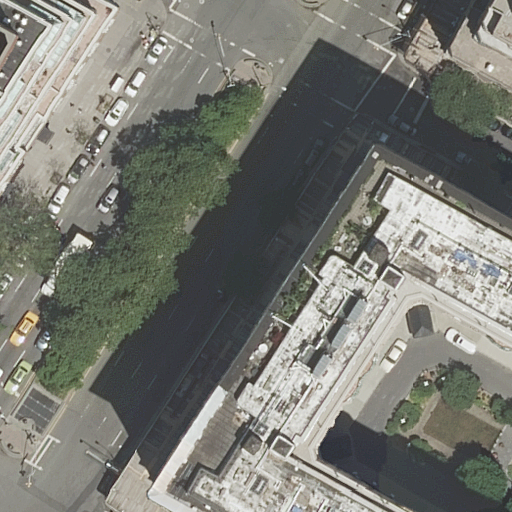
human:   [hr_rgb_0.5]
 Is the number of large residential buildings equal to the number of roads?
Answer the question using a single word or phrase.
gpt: no

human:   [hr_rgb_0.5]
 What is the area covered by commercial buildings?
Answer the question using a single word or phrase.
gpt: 0m2

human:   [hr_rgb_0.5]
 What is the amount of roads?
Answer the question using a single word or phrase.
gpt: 5

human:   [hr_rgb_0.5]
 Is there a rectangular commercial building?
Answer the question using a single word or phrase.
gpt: no

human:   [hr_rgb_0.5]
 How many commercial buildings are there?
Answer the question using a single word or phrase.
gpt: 0

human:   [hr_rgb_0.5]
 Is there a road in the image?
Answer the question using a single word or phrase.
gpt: yes

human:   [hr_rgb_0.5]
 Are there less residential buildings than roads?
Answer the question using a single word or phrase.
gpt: yes

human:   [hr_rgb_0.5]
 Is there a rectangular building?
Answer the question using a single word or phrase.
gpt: yes

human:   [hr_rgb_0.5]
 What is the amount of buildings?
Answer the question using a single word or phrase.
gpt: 3

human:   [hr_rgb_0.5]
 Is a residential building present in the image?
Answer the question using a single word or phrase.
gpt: yes

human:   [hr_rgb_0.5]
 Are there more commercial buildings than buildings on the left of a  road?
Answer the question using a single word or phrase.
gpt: no

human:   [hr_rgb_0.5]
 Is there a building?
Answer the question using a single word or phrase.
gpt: yes

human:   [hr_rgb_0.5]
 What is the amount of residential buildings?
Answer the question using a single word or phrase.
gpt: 3

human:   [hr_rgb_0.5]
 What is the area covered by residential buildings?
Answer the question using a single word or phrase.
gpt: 5276m2

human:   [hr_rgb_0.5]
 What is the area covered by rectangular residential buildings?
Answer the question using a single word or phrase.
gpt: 1088m2

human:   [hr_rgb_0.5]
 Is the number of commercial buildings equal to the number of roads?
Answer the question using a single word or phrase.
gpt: no

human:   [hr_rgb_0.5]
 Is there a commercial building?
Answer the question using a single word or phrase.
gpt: no

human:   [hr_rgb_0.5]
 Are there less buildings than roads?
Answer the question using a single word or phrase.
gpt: yes

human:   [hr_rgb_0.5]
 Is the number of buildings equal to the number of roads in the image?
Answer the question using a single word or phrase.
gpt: no

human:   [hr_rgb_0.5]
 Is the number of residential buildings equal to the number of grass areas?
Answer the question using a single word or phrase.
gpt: no

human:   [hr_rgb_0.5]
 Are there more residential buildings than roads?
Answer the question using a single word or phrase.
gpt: no

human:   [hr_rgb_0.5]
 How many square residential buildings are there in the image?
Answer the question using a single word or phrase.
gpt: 0

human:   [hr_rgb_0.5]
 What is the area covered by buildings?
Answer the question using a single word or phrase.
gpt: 5276m2

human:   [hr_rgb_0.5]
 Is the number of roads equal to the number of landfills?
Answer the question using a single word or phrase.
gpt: no

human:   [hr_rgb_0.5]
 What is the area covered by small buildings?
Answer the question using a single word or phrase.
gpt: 0m2

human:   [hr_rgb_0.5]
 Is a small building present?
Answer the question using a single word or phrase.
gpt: no

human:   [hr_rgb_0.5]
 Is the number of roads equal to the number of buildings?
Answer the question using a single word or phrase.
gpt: no

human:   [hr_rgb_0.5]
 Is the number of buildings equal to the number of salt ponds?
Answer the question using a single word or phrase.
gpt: no

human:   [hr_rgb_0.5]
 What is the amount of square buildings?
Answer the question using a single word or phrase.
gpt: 0

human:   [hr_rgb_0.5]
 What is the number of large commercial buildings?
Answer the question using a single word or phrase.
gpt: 0

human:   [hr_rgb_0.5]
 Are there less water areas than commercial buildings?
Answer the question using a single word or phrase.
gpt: no

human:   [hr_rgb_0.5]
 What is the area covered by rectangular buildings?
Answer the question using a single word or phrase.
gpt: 1088m2

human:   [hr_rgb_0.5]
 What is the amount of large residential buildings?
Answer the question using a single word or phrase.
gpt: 3

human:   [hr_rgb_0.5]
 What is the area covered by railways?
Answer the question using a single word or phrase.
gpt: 0m2

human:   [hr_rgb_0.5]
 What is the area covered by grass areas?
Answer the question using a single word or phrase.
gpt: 0m2

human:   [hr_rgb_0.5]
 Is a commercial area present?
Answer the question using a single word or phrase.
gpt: no

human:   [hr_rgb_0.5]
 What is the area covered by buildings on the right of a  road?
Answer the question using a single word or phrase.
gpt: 2839m2

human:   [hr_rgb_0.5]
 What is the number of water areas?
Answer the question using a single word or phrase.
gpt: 0

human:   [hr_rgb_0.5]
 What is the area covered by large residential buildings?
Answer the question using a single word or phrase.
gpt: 5276m2

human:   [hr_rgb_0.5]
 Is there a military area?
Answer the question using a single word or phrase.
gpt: no

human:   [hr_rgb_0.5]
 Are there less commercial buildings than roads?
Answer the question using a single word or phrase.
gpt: yes

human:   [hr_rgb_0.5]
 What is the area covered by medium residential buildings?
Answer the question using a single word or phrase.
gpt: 0m2

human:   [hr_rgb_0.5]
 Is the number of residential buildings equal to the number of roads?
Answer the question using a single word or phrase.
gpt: no

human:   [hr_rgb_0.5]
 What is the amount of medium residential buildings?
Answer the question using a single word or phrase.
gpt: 0

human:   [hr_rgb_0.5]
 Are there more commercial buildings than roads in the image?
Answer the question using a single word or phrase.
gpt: no

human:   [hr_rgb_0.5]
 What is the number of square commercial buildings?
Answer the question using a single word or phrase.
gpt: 0

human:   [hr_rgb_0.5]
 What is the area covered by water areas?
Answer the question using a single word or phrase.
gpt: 0m2

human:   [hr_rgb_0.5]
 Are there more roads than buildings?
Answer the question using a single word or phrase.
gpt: yes

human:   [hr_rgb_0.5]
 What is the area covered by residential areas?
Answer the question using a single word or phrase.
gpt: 0m2

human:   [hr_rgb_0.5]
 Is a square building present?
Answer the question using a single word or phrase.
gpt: no

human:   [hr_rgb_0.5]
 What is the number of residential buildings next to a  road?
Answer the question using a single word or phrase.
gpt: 3

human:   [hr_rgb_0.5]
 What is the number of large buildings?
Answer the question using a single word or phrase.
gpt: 3

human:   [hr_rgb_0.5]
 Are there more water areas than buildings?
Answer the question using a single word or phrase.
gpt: no

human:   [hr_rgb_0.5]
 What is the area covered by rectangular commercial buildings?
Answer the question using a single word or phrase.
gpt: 0m2

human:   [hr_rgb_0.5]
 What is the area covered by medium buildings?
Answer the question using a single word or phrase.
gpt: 0m2

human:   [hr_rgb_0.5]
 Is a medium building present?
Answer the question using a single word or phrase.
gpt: no

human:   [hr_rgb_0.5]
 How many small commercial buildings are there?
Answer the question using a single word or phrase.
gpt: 0

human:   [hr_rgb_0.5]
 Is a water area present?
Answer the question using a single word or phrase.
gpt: no

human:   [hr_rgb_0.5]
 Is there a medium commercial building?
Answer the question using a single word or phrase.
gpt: no

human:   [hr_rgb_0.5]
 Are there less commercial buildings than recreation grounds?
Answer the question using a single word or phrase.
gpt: no

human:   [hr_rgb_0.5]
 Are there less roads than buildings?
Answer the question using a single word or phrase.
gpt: no

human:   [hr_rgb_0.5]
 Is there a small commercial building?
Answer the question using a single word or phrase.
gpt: no

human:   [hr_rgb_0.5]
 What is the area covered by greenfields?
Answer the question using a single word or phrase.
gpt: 0m2

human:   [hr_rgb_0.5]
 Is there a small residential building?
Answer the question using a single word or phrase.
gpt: no